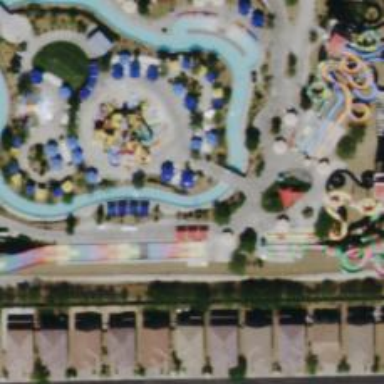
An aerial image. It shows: Water slide attraction.